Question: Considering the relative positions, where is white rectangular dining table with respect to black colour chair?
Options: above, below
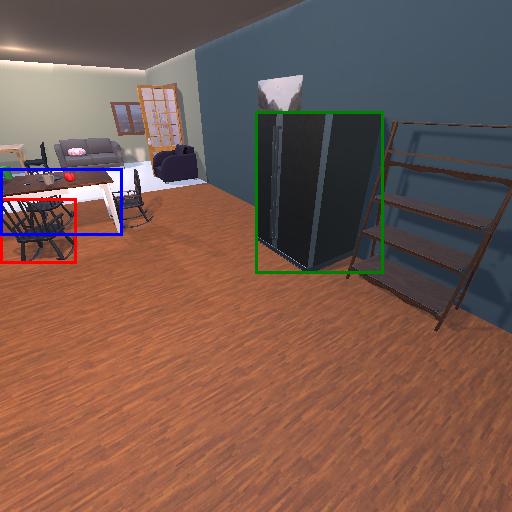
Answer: above